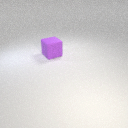
large purple rubber cube